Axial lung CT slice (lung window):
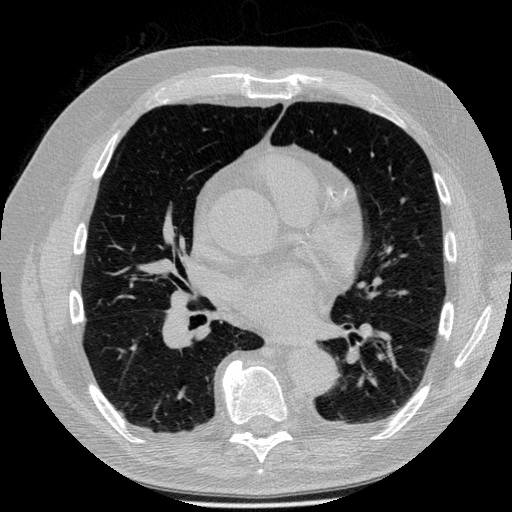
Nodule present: no